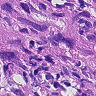
Metastatic tissue present: yes